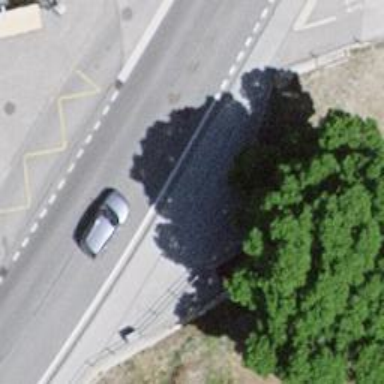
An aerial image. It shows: Bus stop with platform for public transport.